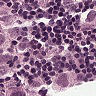
Metastatic tissue present: yes